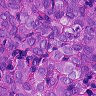
Metastatic tissue present: yes